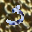
Label: 3